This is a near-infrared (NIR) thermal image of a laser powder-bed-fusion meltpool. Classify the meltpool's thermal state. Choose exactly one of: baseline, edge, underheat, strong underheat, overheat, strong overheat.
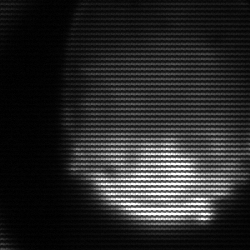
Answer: edge